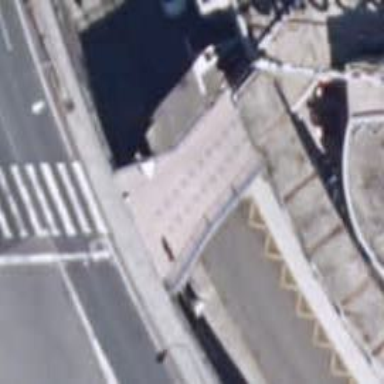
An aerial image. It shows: Footway bridge.